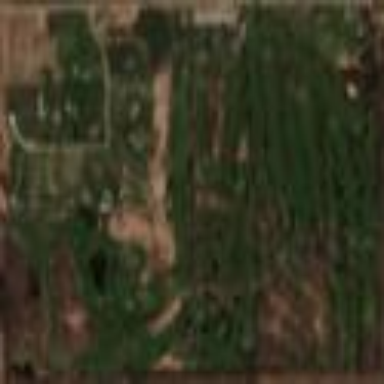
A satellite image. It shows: Golf course.